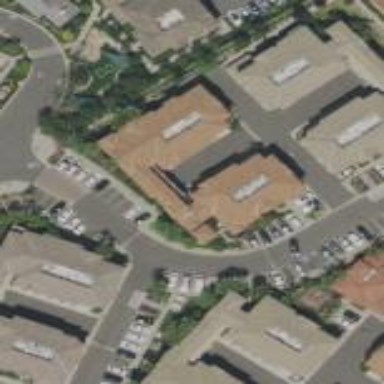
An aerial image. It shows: Image showing building with apartments.